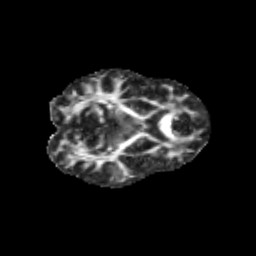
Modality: FA
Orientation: axial
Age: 12
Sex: female
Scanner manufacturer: siemens
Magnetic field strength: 3 T
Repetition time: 3.8 s
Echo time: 0.07 s